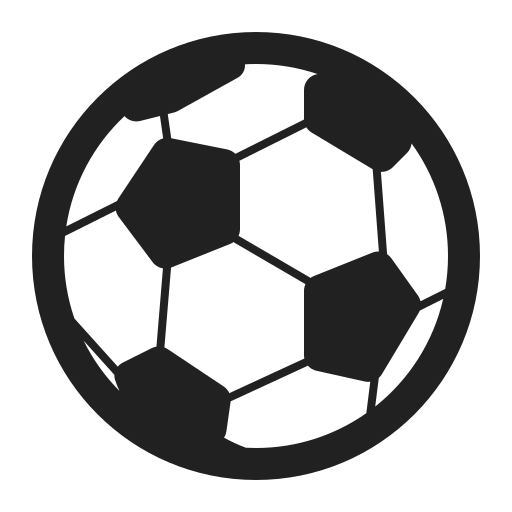
soccer ball high contrast